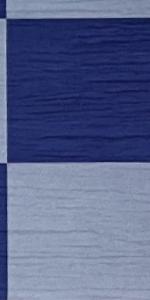
Label: Empty